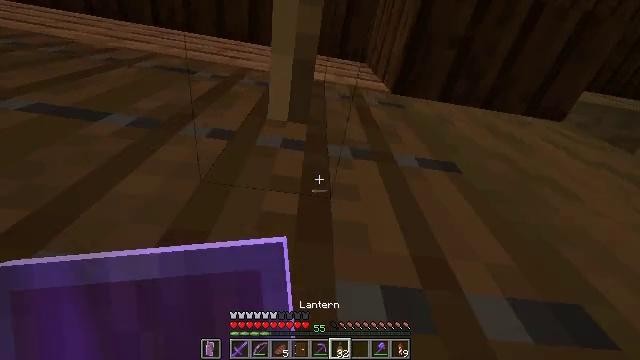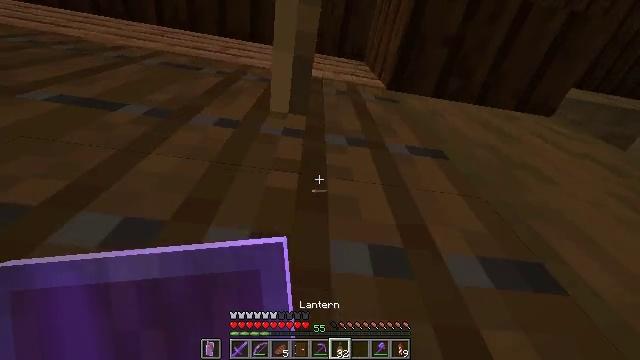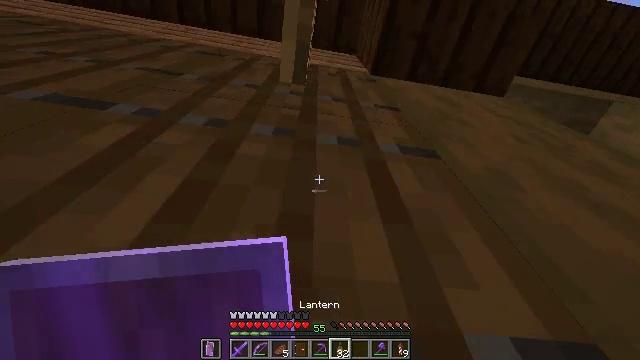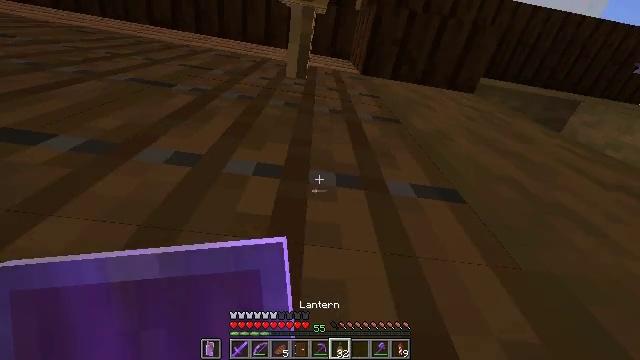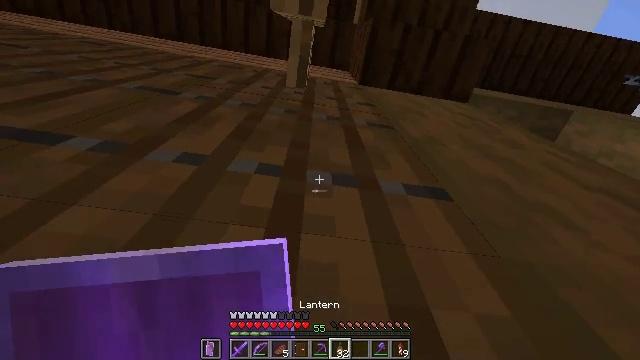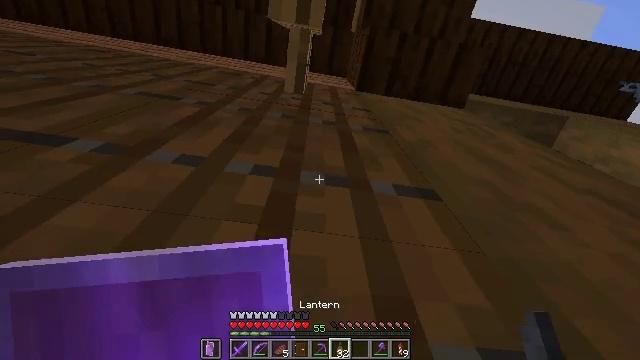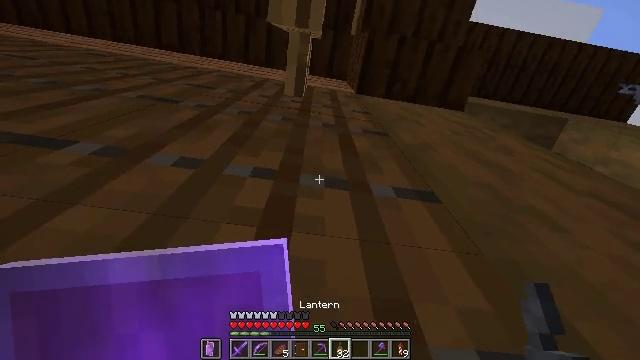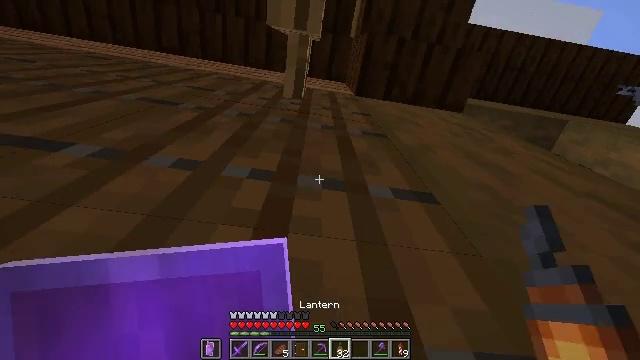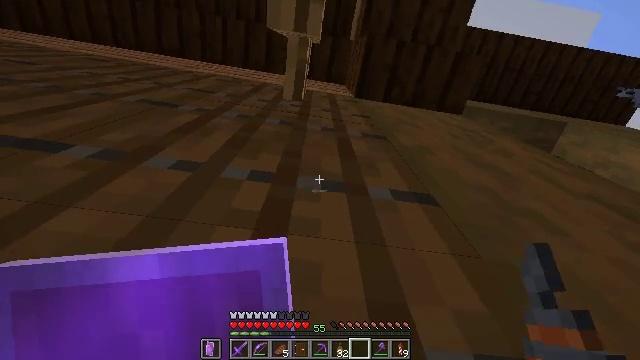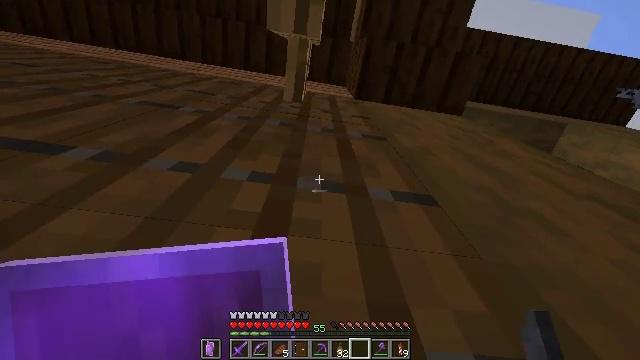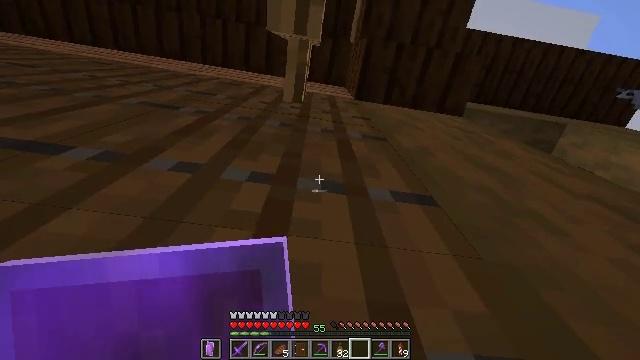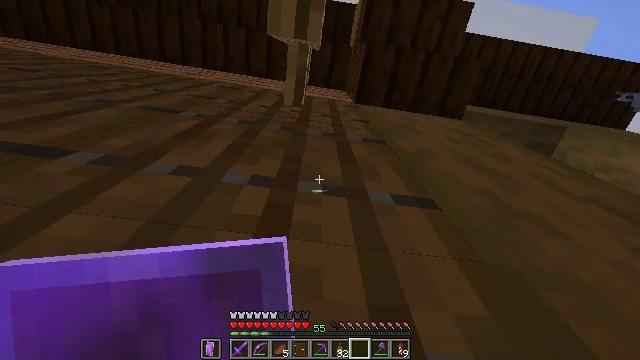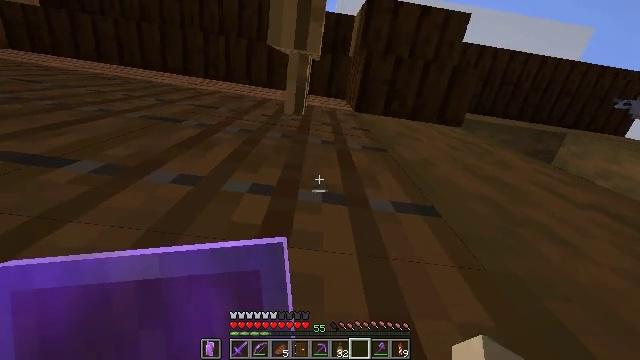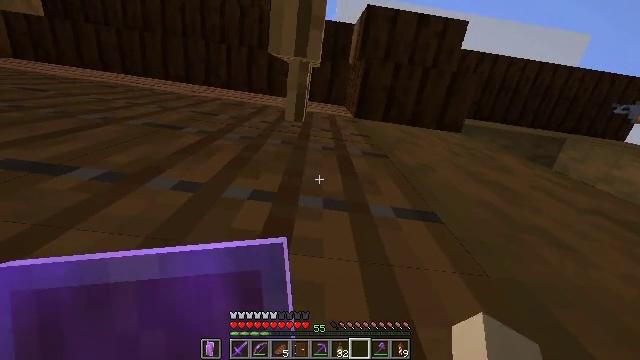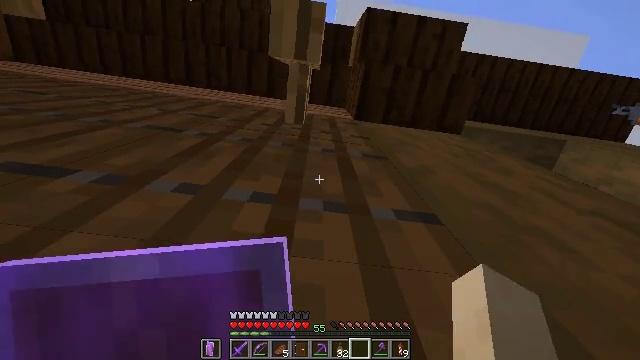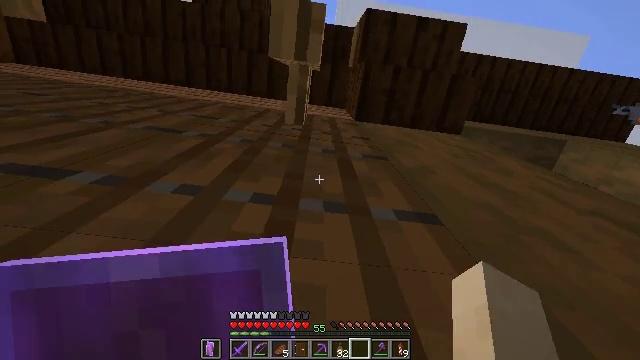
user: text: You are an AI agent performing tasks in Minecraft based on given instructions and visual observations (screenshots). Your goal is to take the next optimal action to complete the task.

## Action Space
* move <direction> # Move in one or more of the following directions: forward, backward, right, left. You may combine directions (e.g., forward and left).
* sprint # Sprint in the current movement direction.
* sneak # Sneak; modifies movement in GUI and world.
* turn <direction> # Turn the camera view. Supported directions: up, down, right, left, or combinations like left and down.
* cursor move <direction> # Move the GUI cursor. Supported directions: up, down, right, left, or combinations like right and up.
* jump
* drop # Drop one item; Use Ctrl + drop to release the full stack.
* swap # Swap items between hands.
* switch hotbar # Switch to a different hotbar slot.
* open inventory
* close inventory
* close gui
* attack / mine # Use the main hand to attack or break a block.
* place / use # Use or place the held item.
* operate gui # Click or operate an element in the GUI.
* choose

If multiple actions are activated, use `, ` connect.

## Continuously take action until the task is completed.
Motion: motion action
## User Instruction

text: Gather the oak fence pieces.
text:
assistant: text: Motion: no_op
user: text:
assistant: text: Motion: no_op
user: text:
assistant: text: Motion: turn up
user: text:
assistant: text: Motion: turn up
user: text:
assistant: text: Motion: turn up
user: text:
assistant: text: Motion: no_op
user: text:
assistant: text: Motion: no_op
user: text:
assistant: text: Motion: no_op
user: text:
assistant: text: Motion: no_op
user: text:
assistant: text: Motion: no_op
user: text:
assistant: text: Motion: no_op
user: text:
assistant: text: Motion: turn up
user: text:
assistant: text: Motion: turn up
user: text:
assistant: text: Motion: no_op
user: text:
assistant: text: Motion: no_op
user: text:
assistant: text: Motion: move back
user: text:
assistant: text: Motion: move back
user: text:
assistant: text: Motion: move back
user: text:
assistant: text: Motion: move back
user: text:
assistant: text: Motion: no_op
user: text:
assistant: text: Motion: no_op
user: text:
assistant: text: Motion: no_op
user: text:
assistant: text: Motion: no_op
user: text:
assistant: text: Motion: no_op
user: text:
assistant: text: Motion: no_op
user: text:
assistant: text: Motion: no_op
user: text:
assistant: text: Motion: no_op
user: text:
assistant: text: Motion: no_op
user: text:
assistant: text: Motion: no_op
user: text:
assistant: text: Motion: no_op